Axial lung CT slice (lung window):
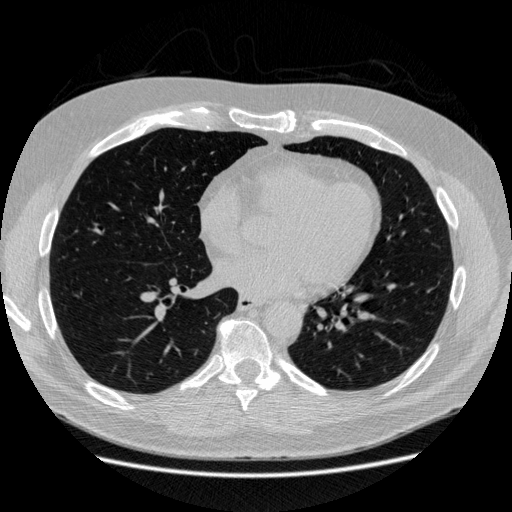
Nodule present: no